Field crop: maize
Growth stage: 2
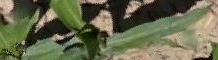
Species: maize